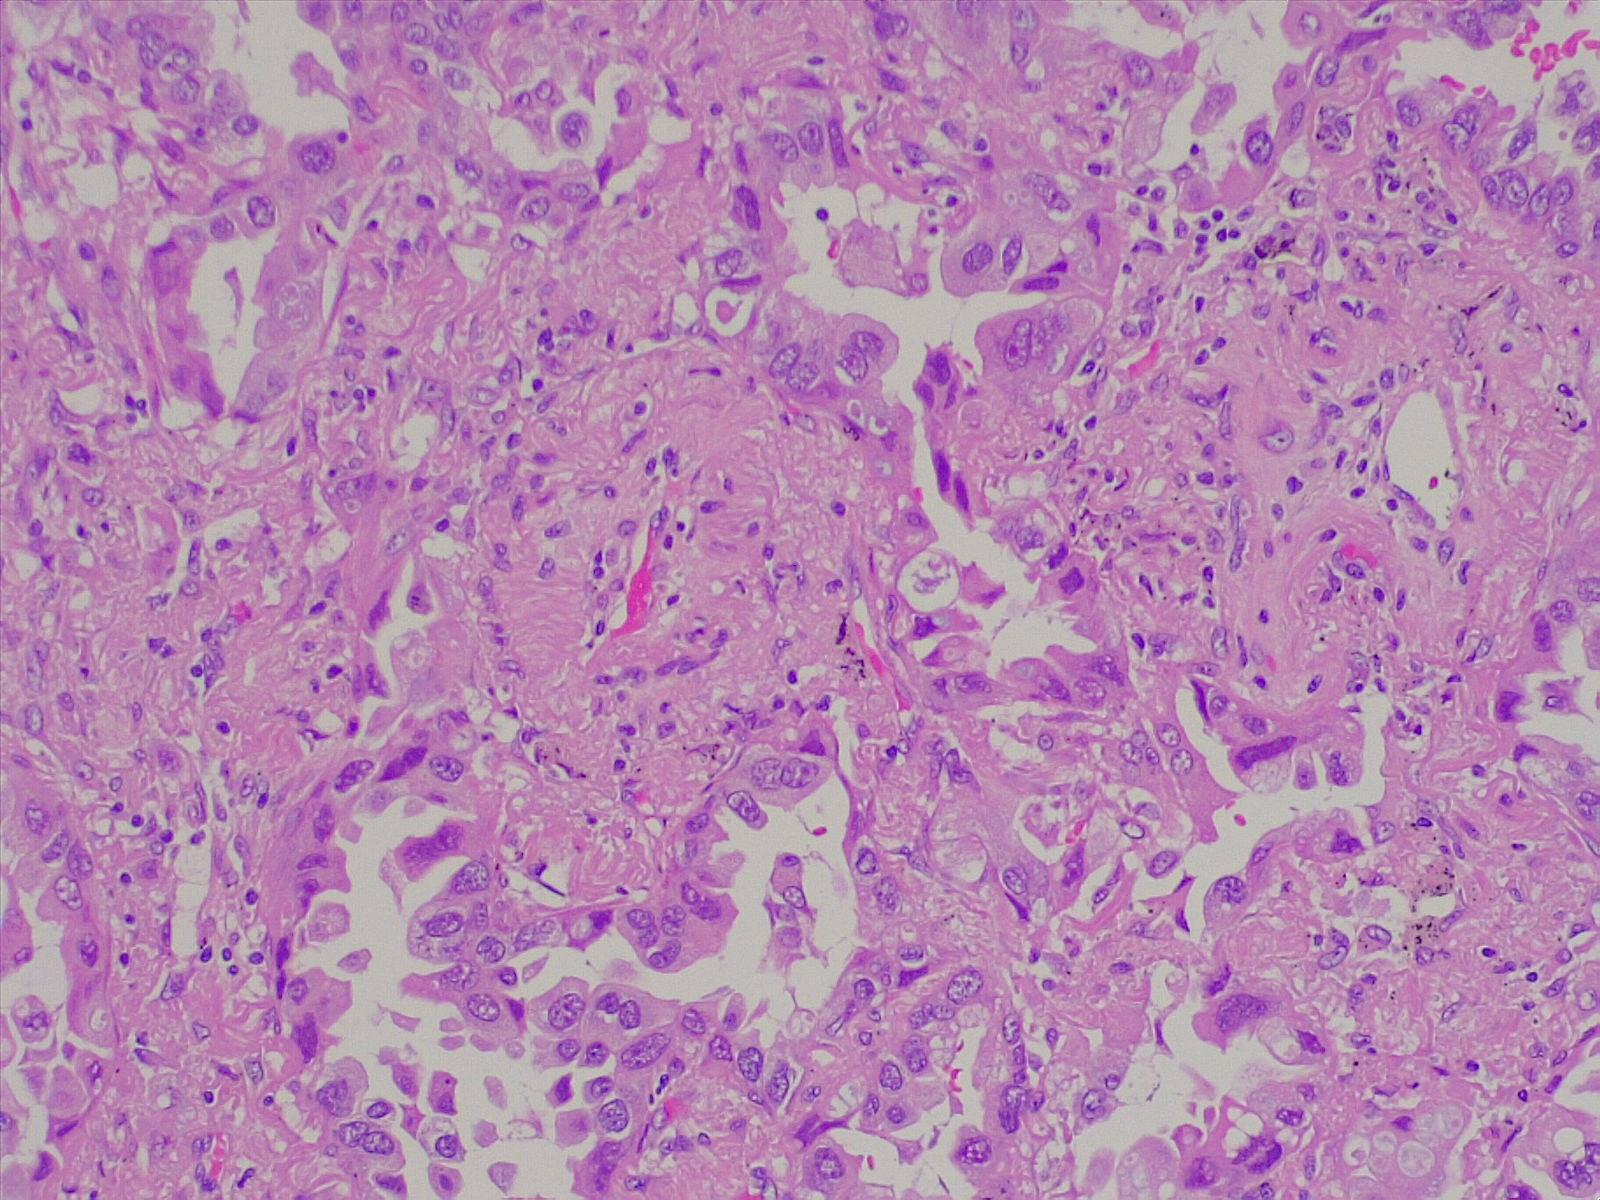
Label: lung adenocarcinoma, moderately differentiated